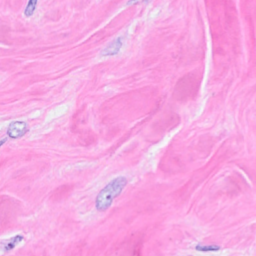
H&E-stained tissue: Breast